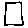
Label: square